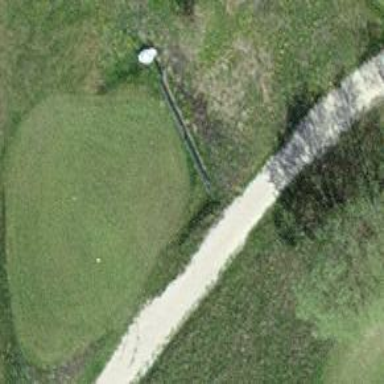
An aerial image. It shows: Grassy area designated as golf tee.